Question: I followed the tutorial from <URL> to create a tiles server, but this tutorial is only for an apache server.
I have a Django server and wanted to create a custom map for it. I already installed Mapnik, PostGIS and loaded OSM data into my PostGIS database.
I created a python script that, using Mapnik, creates a simple map with the following code:
'''
#!/usr/bin/env python
import mapnik
stylesheet = 'database.xml'
image = 'database.png'
m = mapnik.Map(900, 450)
mapnik.load_map(m, stylesheet)
m.zoom_all()
mapnik.render_to_file(m, image)
print "rendered image to '%s'" % image
'''
And the xml file:
'''
<Map background-color="steelblue" srs="+proj=longlat +ellps=WGS84 +datum=WGS84 +no_defs">
<Style name="My Style">
<Rule>
<PolygonSymbolizer fill="#f2eff9" />
<LineSymbolizer stroke="rgb(50%,50%,50%)" stroke-width="0.1" />
</Rule>
</Style>
<Layer name="countries" status="on" srs="+proj=latlong +datum=WGS84">
<StyleName>My Style</StyleName>
<Datasource>
<Parameter name="type">postgis</Parameter>
<Parameter name="host">localhost</Parameter>
<Parameter name="dbname">db</Parameter>
<Parameter name="user">user</Parameter>
<Parameter name="password"></Parameter>
<Parameter name="table">(SELECT * from planet_osm_line where highway is not null) as foo</Parameter>
<!-- <Parameter name="extent">-180,-90,180,89.99</Parameter> -->
<!-- <Parameter name="extent">-20037508.34,-20037508.34,20037508.34,20037508.34</Parameter> -->
</Datasource>
</Layer>
</Map>
'''
This generates the following image (I only loaded this OSM data and not the whole planet):

I was thinking of creating a something like this to create a Django view that would offer my map tiles, but it takes too long to process (3 minutes).
How can I use Mapnik to create, with Django, a tile server? Is there any Django library to make this easier?
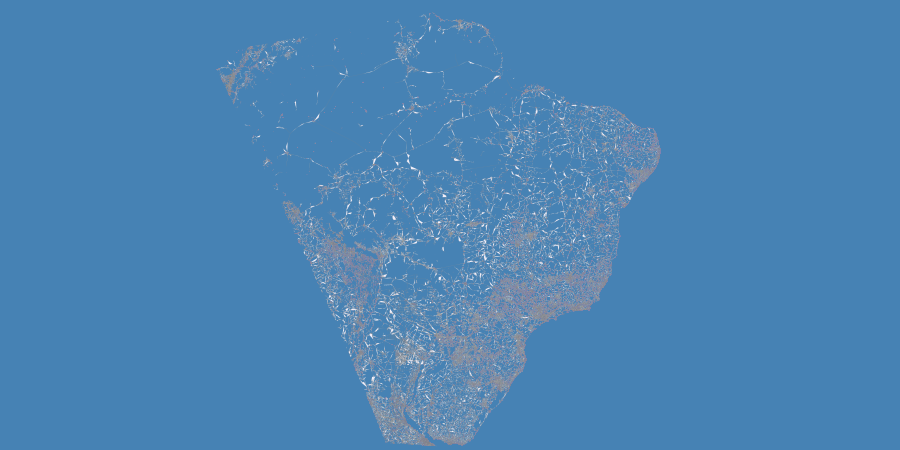
Answer: I guess you mix two complete independend things:
# Django service
This is your part, where you create all kinds of logic, models, views etc. on your dedicated usecase. For example you code an plattform to mark interesting places on a map, where you can use <URL> to embedd the geospatial magic etc.
# Tile map service
This is what (independly!) creates map tiles that can be consumed by any other application (desktop gis... JS webmap widgets). Usually people use <URL> before you start your own service!
This tiles how ever get just linked at your django frontend code as Leaflet/OpenLayers/... layer. Nothing more :)